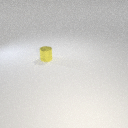
small yellow metal cylinder